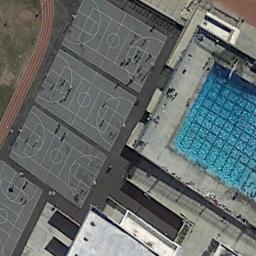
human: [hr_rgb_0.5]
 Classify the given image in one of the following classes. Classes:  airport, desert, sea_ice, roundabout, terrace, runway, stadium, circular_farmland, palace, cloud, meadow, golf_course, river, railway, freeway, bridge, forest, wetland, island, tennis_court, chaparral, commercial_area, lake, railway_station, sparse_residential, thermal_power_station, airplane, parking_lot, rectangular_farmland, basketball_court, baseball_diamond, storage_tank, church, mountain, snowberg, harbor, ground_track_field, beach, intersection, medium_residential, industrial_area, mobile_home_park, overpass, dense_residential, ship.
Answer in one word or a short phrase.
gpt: basketball_court